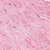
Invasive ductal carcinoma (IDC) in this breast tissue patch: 0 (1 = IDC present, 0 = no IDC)